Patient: sex M, age 26
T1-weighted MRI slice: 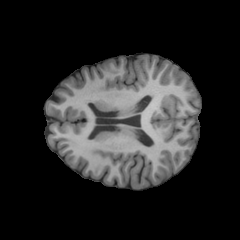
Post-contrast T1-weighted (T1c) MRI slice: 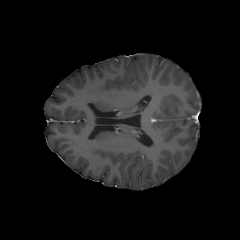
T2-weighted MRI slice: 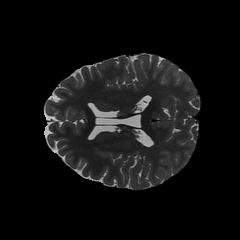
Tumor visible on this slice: no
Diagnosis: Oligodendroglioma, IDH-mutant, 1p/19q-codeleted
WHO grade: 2